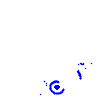
Particle: electron